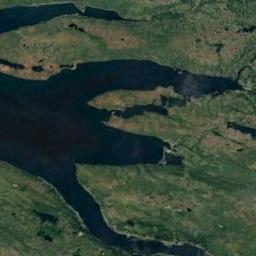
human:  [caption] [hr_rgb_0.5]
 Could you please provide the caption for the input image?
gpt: There is a large land mixed with green and brown in the river in a wetland .

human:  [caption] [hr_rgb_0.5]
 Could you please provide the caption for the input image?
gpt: Except for the waters , this wetland is covered by vegetation .

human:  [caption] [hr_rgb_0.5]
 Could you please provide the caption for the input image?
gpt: The wetland consists of green plants and water .

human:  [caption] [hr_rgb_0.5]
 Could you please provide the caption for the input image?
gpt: There are many different areas of water surrounded by wetlands .

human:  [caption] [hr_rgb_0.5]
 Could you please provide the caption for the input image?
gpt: There are many green areas and water areas on the wetland .